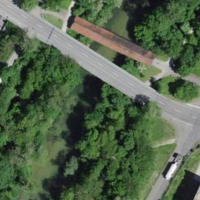
EUNIS habitat code: 57
Species observed at this site:
Allium ursinum
Anemone ranunculoides
Hedera helix
Ficaria verna
Helix pomatia